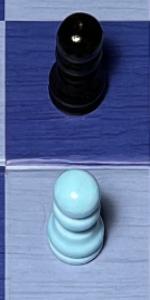
Label: Pawn_White